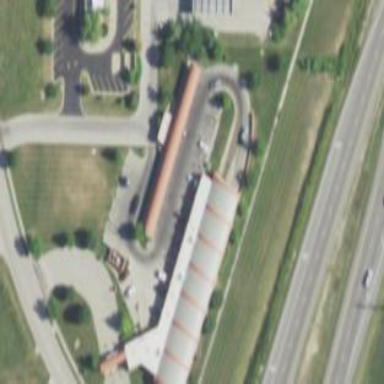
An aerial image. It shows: Building housing car wash facility.